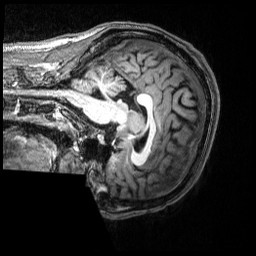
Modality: T1w
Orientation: sagittal
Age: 20
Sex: male
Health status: healthy
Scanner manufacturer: siemens
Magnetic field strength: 3 T
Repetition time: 2.53 s
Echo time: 0.00339 s